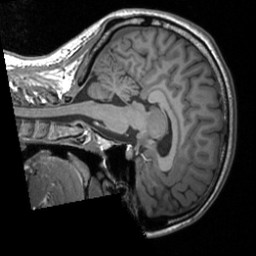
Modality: T1w
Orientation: sagittal
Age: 21
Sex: female
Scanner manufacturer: siemens
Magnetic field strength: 3 T
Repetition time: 1.9 s
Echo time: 0.00226 s